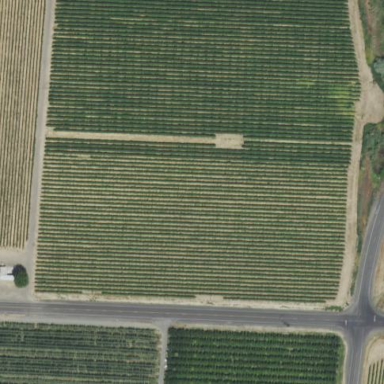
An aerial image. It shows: Orchard.